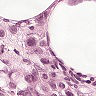
Metastatic tissue present: yes